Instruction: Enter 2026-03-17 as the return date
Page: home
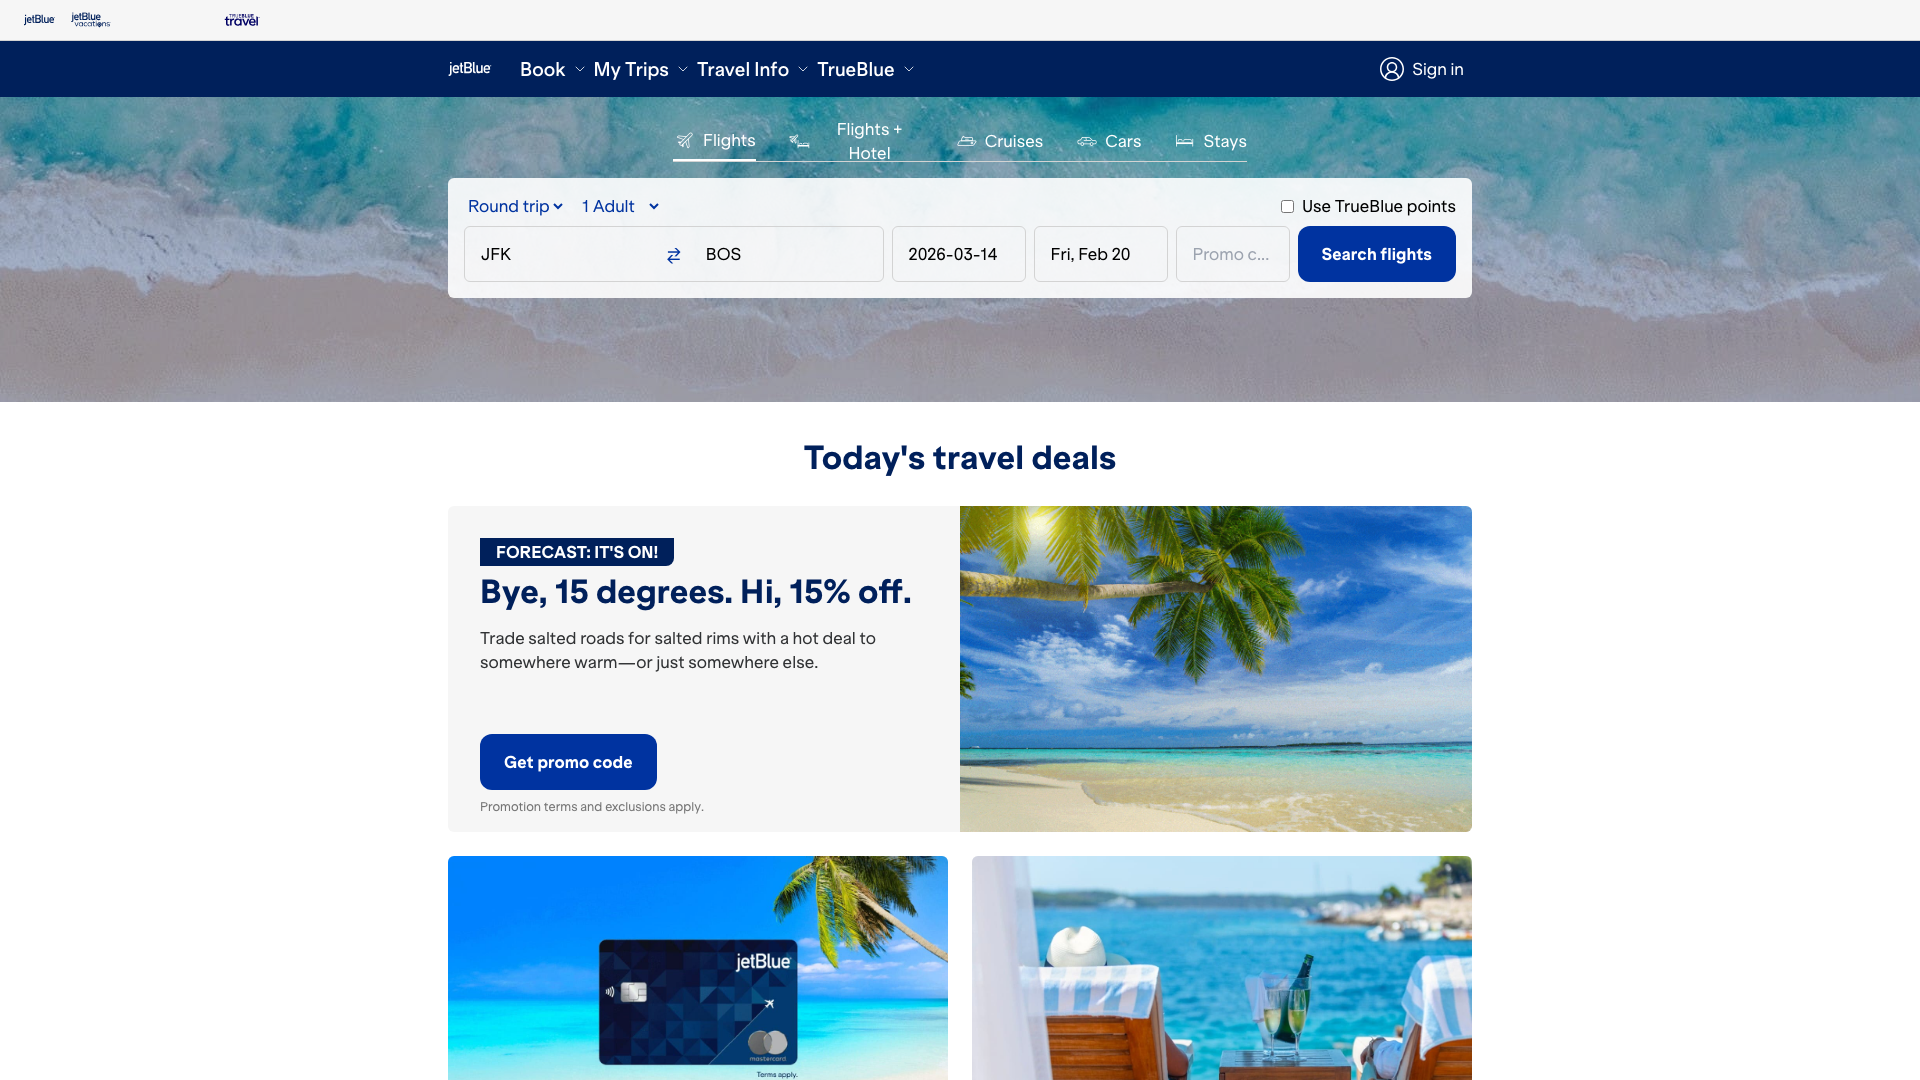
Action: type